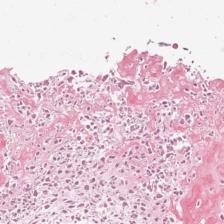
Label: Non-Viable-Tumor